Field crop: maize
Growth stage: 2
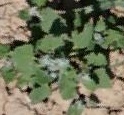
Species: chenopodium